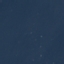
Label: SeaLake